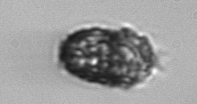
Label: Tintinnopsis